Interaction volume radius: 5 \u00c5
Interaction volume height: 20 \u00c5
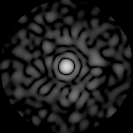
Disorder parameter: 0.8191